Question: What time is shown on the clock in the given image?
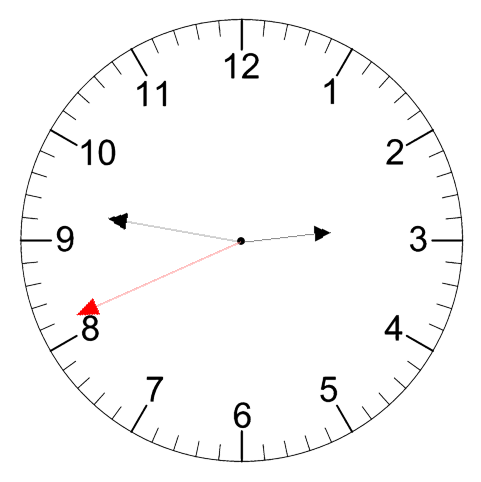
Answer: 02:46:41